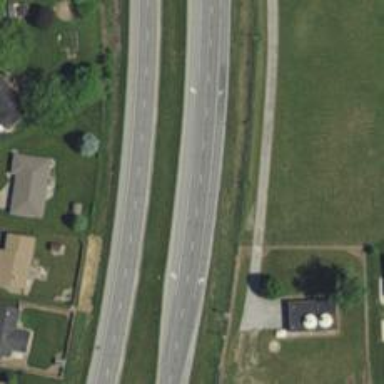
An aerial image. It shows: Primary highway with expressway characteristics.